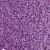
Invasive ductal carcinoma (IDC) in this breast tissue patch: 1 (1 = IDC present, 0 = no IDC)